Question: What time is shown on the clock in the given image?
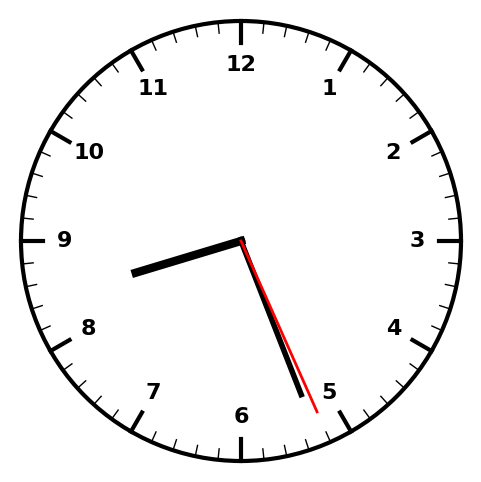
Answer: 08:26:26